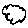
Label: cloud